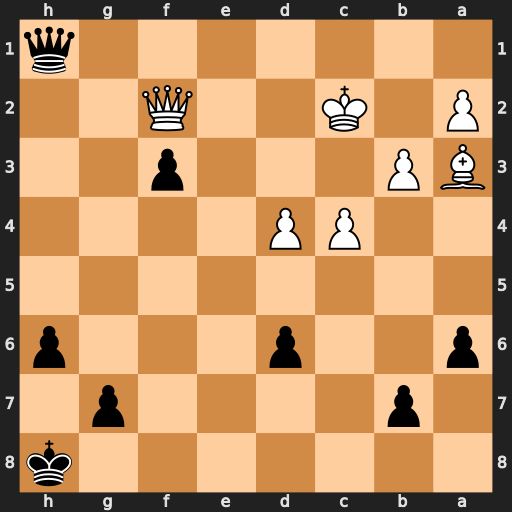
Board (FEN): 7k/1p4p1/p2p3p/8/2PP4/BP3p2/P1K2Q2/7q
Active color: b
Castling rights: -
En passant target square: -
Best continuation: Qg2 Qxg2 fxg2